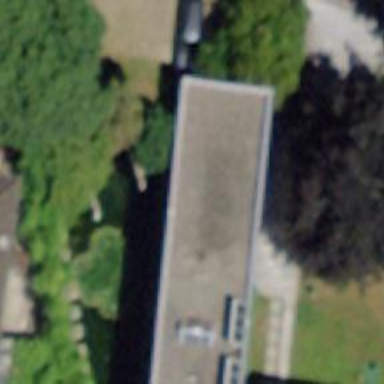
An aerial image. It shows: Museum.